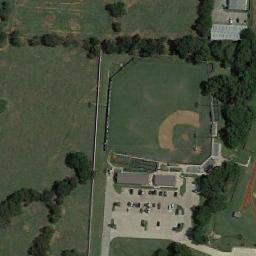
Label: baseball_diamond